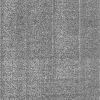
Atmospheric dust classification: dusty